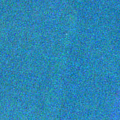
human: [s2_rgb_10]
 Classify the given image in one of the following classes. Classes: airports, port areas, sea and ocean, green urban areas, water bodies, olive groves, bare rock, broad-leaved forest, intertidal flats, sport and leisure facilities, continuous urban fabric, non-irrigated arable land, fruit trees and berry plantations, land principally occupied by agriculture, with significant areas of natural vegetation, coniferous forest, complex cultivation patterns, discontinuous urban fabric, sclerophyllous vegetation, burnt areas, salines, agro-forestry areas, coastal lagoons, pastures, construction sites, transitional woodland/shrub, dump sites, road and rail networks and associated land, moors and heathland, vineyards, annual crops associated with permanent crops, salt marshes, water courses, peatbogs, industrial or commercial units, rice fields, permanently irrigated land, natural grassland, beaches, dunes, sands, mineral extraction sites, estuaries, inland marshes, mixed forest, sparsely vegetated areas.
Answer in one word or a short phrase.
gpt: sea and ocean